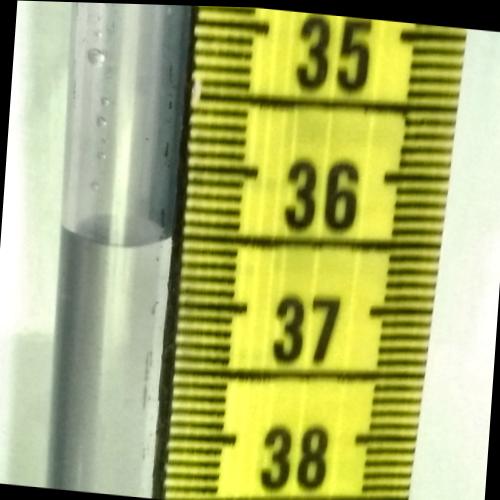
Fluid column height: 36.5 cm